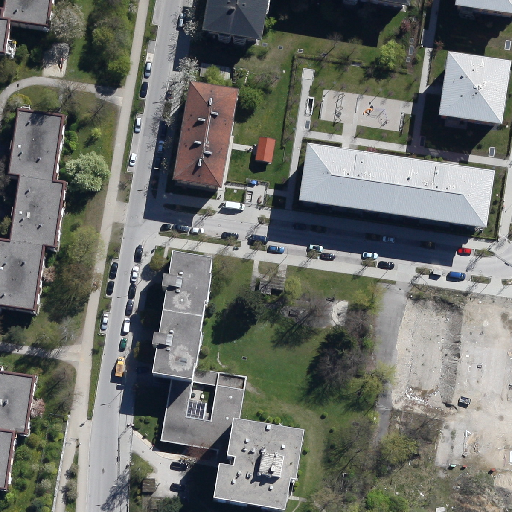
Referring expression: car